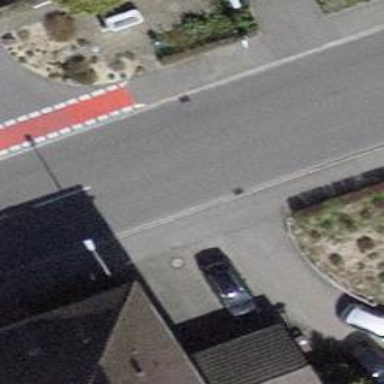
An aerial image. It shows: Bus stop with stop position for public transport.